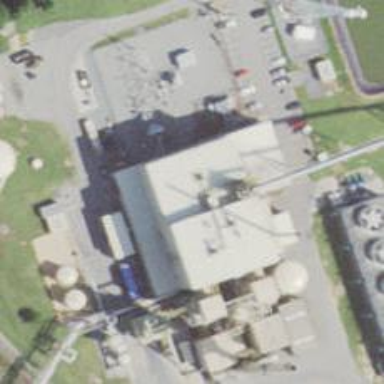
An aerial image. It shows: Steam turbine generator.